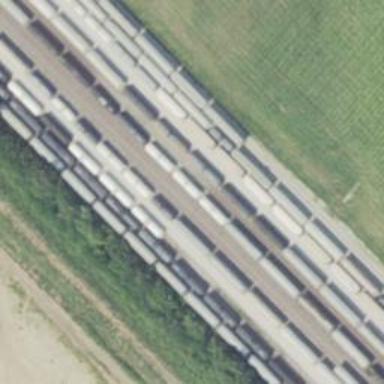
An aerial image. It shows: Railway track.